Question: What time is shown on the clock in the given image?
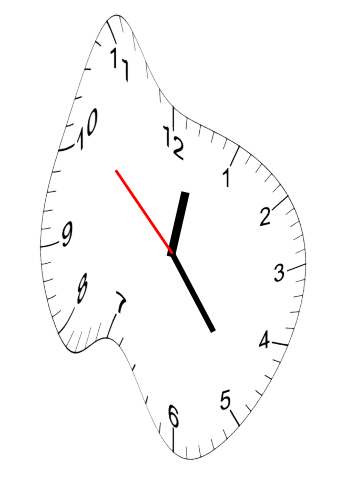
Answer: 12:23:52